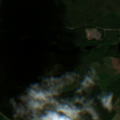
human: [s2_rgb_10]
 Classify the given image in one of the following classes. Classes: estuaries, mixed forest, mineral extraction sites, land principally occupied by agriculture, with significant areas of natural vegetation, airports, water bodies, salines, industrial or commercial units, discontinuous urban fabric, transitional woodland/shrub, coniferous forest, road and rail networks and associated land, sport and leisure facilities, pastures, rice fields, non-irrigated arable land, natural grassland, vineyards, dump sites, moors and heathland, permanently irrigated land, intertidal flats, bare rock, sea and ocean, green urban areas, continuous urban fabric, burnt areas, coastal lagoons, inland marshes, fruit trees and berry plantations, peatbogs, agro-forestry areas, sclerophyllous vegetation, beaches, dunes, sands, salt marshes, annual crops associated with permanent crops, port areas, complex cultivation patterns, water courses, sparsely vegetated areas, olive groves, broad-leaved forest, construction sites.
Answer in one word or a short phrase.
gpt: non-irrigated arable land, land principally occupied by agriculture, with significant areas of natural vegetation, coniferous forest, mixed forest, water bodies